Question: I am trying to use DataContractSerialization on WPF and WP7. All things are good on WPF but not on WP7. When I tryed to serialize an object on wp7, I received an unknown security exception. Please view the attached source code and help me.

<URL>
Thanks.
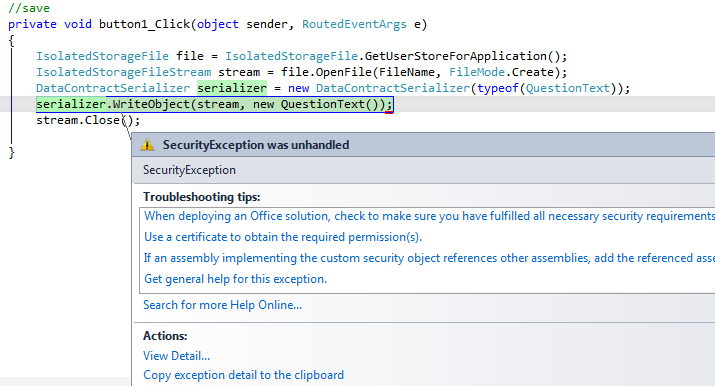
Answer: I had the same issue.
In my scenario, I was trying to serialize a nested class.
I had to remove the nesting and define the class as public, and then it worked.